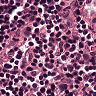
Metastatic tissue present: no